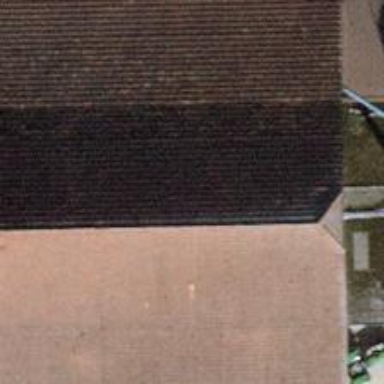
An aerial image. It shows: Farm auxiliary building.